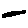
Label: car